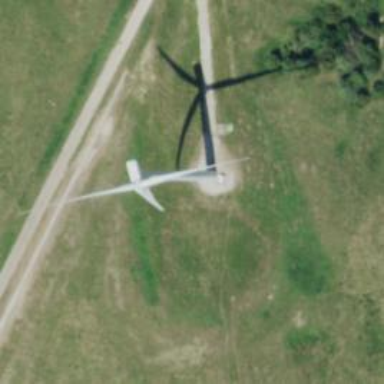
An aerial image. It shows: Wind generator powered by wind. The generator type is horizontal axis and it uses wind turbines.